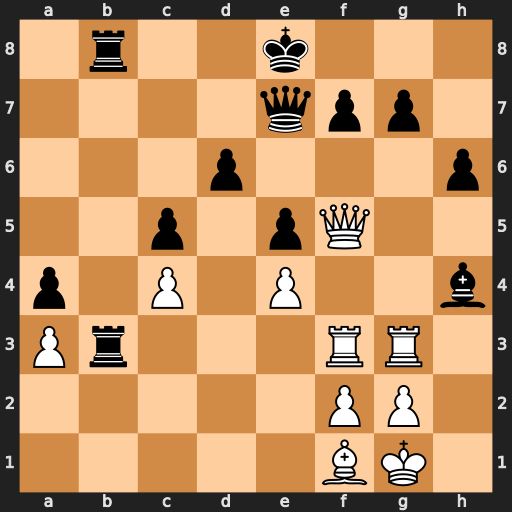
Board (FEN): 1r2k3/4qpp1/3p3p/2p1pQ2/p1P1P2b/Pr3RR1/5PP1/5BK1
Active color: w
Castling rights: -
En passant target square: -
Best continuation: Rxg7 Qf6 Qxf6 Bxf6 Rxf6